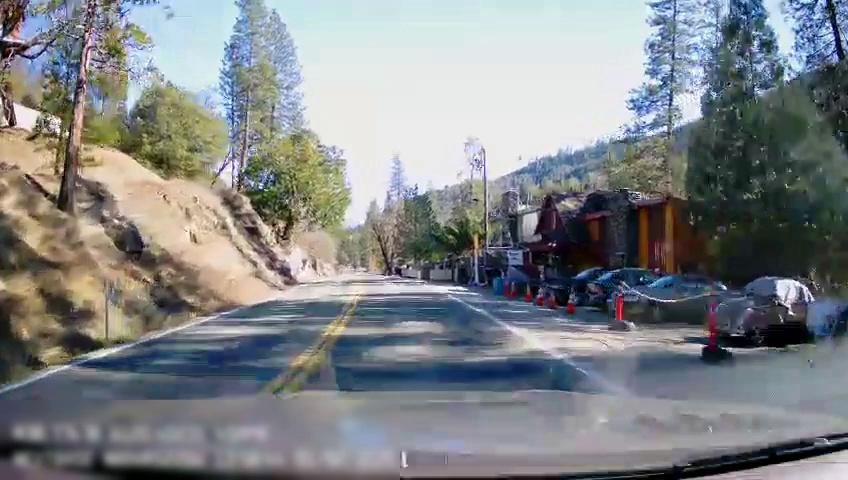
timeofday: Day
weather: Sunny
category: Drivable Space
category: Drivable Space
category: Vehicles | Car
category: Vehicles | Car
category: Vehicles | Car
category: Vehicles | Car
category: Lanes | Opposite Lane
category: Lanes | Current Lane
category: Lanes | Opposite Lane
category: Lanes | Current Lane